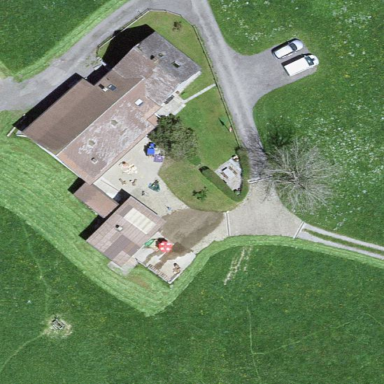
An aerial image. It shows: Farmyard area.